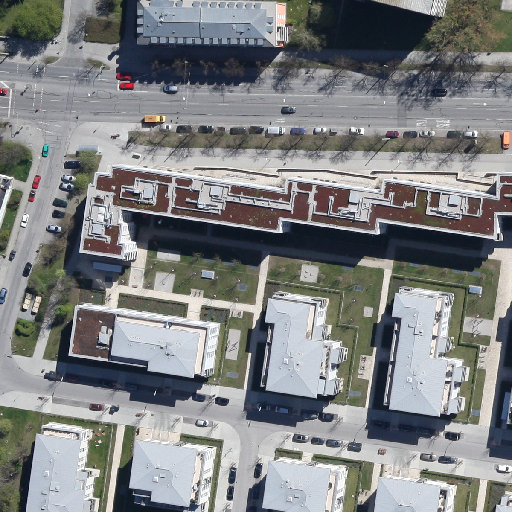
Referring expression: car